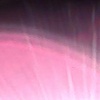
Label: sunburn